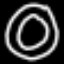
Label: donut